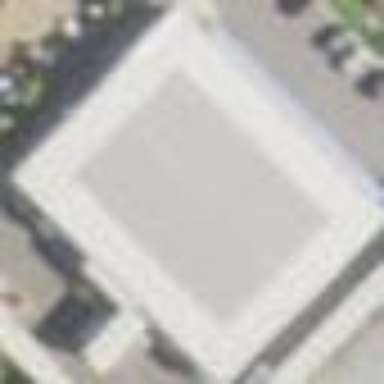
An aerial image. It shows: Commercial building.